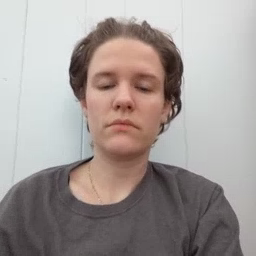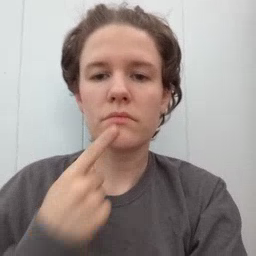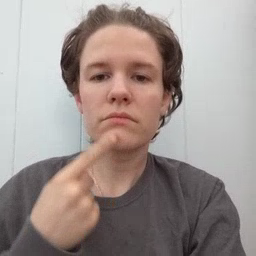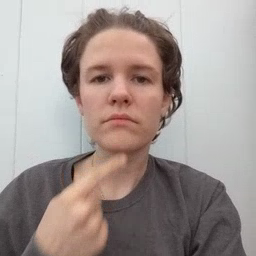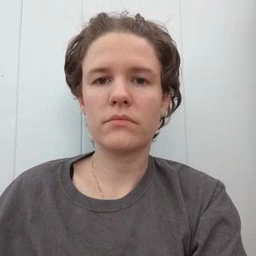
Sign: chin